Question: I've been stressing out for the past few hours trying to get this working and I simply cannot figure it out. Basically it doesn't read anything from my .dat file and when I try to use options 2, 3 or 4 it just comes up with these
.
I've include the .dat file and pascal below. I'm desperate for help.
mytestfile.dat
'''
1
Adele
Pop
2
Hello
ff
Remedy
dd
'''
pascal
'''
program MusicPlayer;
uses TerminalUserInput;
type
TrackRec = record
name: String;
location: String;
end;
// type TrackArray = array of TrackRec;
GenreType = (Pop, Rap, Rock, Classic);
AlbumRec = Record
name: String;
genre: GenreType;
// location: array of TrackRec;
tracks: array of TrackRec;
end;
type AlbumArray = array of AlbumRec;
function ReadGenre(): GenreType;
var
option: Integer;
begin
WriteLn('Press 1 for Pop');
WriteLn('Press 2 for Rap');
WriteLn('Press 3 for Rock');
WriteLn('Press 4 for Classic');
option := ReadInteger('');
while (option<1) or (option>5) do
begin
WriteLn('Please enter a number between 1-4');
option := ReadInteger('');
end;
case option of
1: result := Pop;
2: result := Rap;
3: result := Rock;
else
result := Classic;
end;
end;
procedure NewAlbum(var albums: AlbumArray; var myFile: TextFile);
var
number, i, tracks, y: Integer;
begin
AssignFile(myFile, 'mytestfile.dat');
ReWrite(myFile);
number := ReadInteger('How many albums do you want to make?: ');
WriteLn(myFile, number);
SetLength(albums, number);
for i := Low(albums) to High(albums) do
begin
albums[i].name := ReadString('Enter album name:');
WriteLn(myFile, albums[i].name);
albums[i].genre := ReadGenre();
WriteLn(myFile, albums[i].genre);
tracks := ReadIntegerRange('How many tracks do you want to enter? (max 15)', 0, 15);
WriteLn(myFile, tracks);
SetLength(albums[i].tracks, tracks);
for y := Low(albums[i].tracks) to tracks - 1 do
begin
albums[i].tracks[i].name := ReadString('Track name:');
WriteLn(myFile, albums[i].tracks[i].name);
albums[i].tracks[i].location := ReadString('Track Location:');
WriteLn(myFile, albums[i].tracks[i].location);
end;
end;
Close(myFile);
end;
procedure ReadTrack(count: Integer; var albums: AlbumArray; var myFile: TextFile);
var
i: Integer;
begin
ReadLn(myFile, i);
SetLength(albums[count].tracks, i);
for count := Low(albums[count].tracks) to High(albums[count].tracks) - 1 do
begin
ReadLn(myFile, albums[count].tracks[i].name);
ReadLn(myFile, albums[count].tracks[i].location);
end;
end;
procedure ReadAlbum(var albums: AlbumArray; var myFile: TextFile);
var
albumNumber, tracknumber, count, i: Integer;
begin
AssignFile(myFile, 'mytestfile.dat');
Reset(myFile);
ReadLn(myFile, albumNumber);
SetLength(albums, albumNumber);
for i := Low(albums) to High(albums) do
begin
ReadLn(myFile, albums[i].name);
ReadLn(myFile, albums[i].genre);
ReadLn(myFile, tracknumber);
SetLength(albums[i].tracks, tracknumber);
for count := Low(albums[count].tracks) to tracknumber - 1 do
begin
ReadLn(myFile, albums[count].tracks[i].name);
ReadLn(myFile, albums[count].tracks[i].location);
end;
end;
end;
procedure ReadAlbums(var albums: AlbumArray; var myFile: TextFile);
var
i, number: Integer;
begin
ReadAlbum(albums, myFile);
WriteLn('Album is:');
for i := Low(albums) to High(albums) do
begin
WriteLn((i + 1),'.', albums[i].name);
WriteLn('.', albums[i].genre);
for number := Low(albums[i].tracks) to High(albums[i].tracks) do
begin
WriteLn((number + 1), '', albums[i].tracks[Low(albums[i].tracks)].name);
end;
end;
end;
procedure PlayAlbum (var albums: AlbumArray; var myFile: TextFile);
var
i, number: Integer;
begin
ReadAlbums(albums, myFile);
i := ReadInteger('Please select an album: ');
i := i - 1;
number := ReadIntegerRange('Please select a song from album:', 1, 20);
number := number - 1;
WriteLn('Now playing');
WriteLn('Track selected: ', albums[i].tracks[number].name);
WriteLn('Album: ', albums[i].name);
end;
procedure Update(var albums: AlbumArray; var myFile: TextFile);
var
i: Integer;
begin
ReadAlbums(albums, myFile);
i := ReadInteger('Select an album to update');
i := i - 1;
albums[i].name := ReadString('New Album Name:');
WriteLn('Album has now been updated');
end;
procedure Main();
var
i, count, select, change: Integer;
albums: AlbumArray;
myFile: TextFile;
begin
WriteLn('Please select an option: ');
WriteLn('-------------------------');
WriteLn('1. Read Albums');
WriteLn('2. Display Albums');
WriteLn('3. Select an Album');
WriteLn('4. Update an Album');
WriteLn('5. Exit');
WriteLn('-------------------------');
repeat
i := ReadInteger('Select option for menu:');
case i of
1: ReadAlbum(albums, myFile);
2: ReadAlbums(albums, myFile);
3: PlayAlbum(albums, myFile);
4: Update(albums, myFile);
end;
until i = 5;
end;
begin
Main();
end.
'''
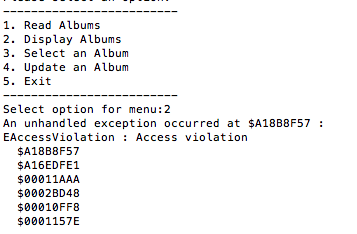
Answer: In the 'ReadAlbum()' procedure you have two 'for' loops, an outer one that loops through the albums and an inner one that loops through the tracks. In the latter you have messed up the indexes:
This is the erroneous code:
'''
for count := Low(albums[count].tracks) to tracknumber - 1 do
begin
ReadLn(myFile, albums[count].tracks[i].name);
ReadLn(myFile, albums[count].tracks[i].location);
end;
'''
'albums[]' should use 'i' as index and 'tracks[]' should use 'count' as index.
Until you get more used to arrays and indexes I suggest you name your variables with a clear meaning, for example:
'''
'NumOfAlbums' in the meaning of how many albums you have
'AlbumIndex' as the index to the albums array
'NumOfTracks' as the number of tracks in an album
'TrackIndex' as the index to the tracks array
'''
It may feel tiresome to write so long names, but you would probably not have made the mistake you did, with the more verbose names.